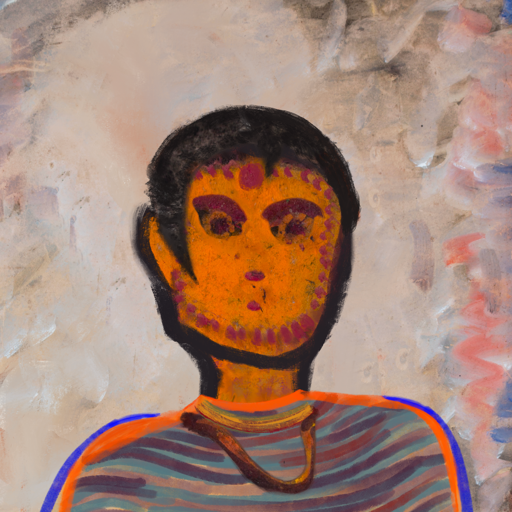
Background: Roy_Bahadur, Head And Neck Front: Doll, Face Front: Doll, Bust: Experience, Hair Front: Roy_Bahadur, Head Accessory: Blank, Second Necklace: Comrade, Necklace: Mother_And_Son_Son, Baby: Blank